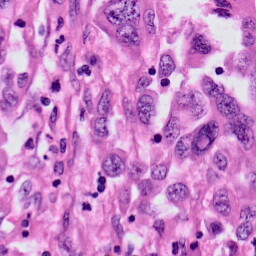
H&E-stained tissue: Skin